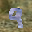
Label: 9